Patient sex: F
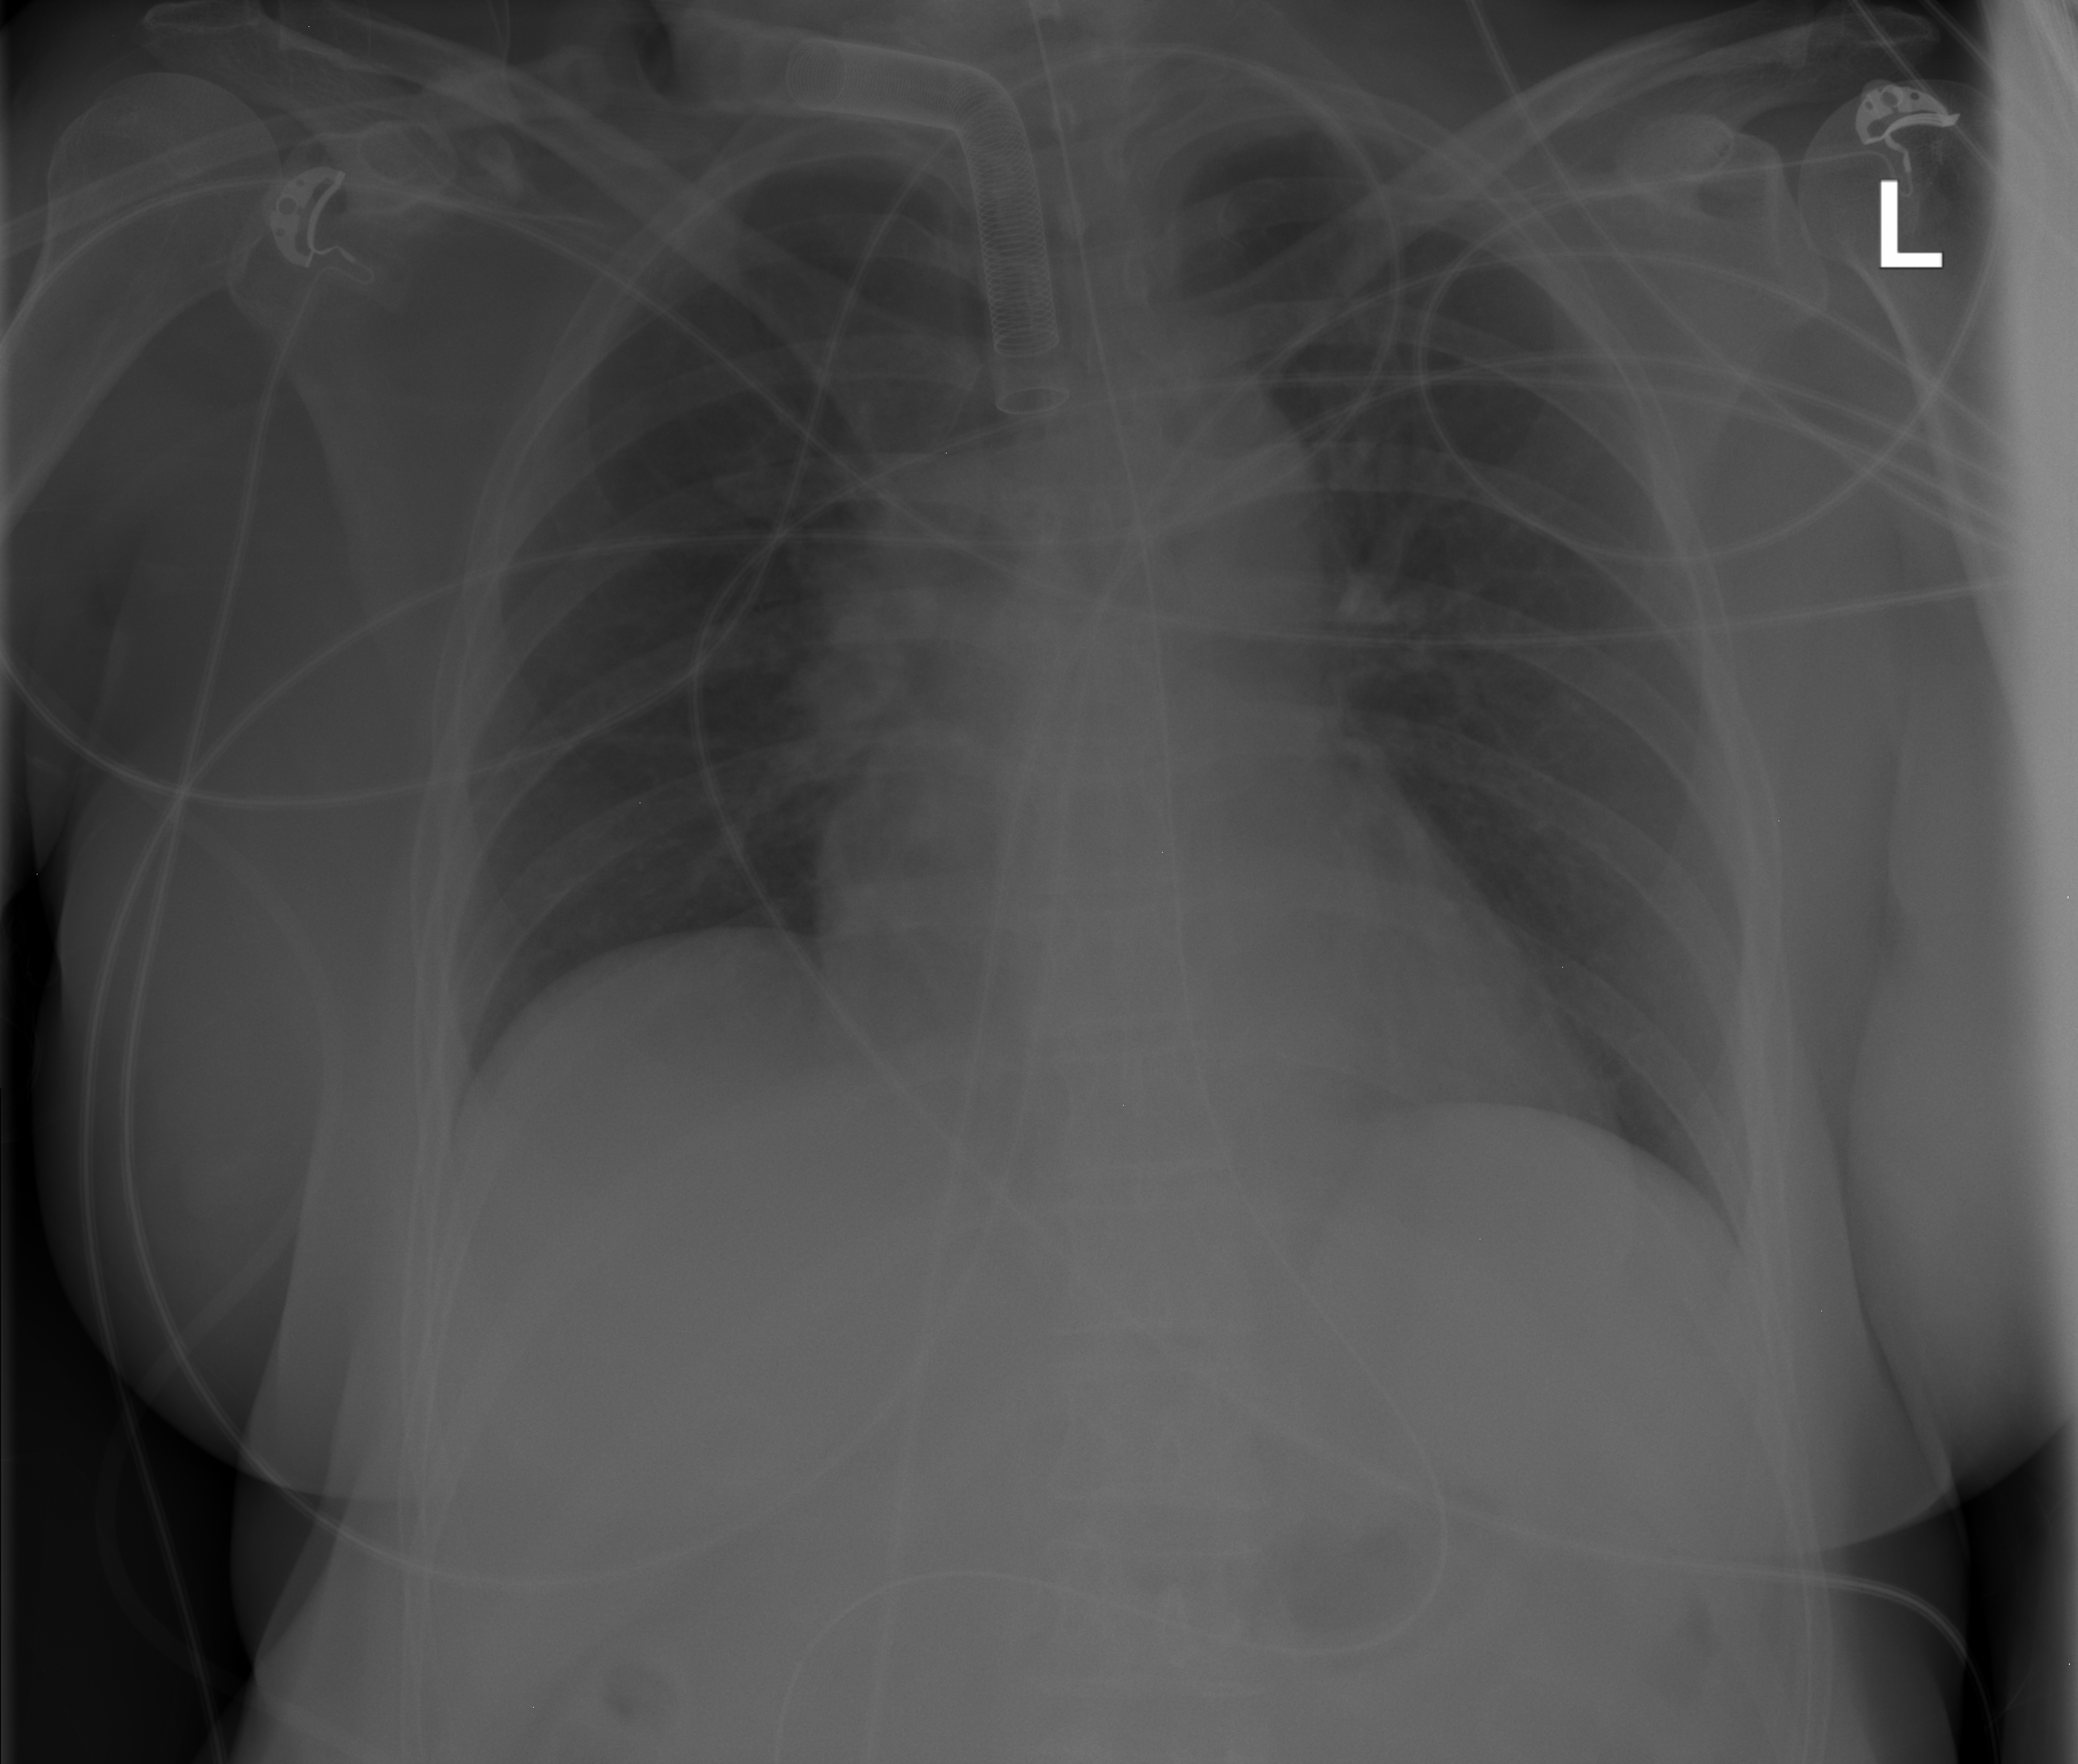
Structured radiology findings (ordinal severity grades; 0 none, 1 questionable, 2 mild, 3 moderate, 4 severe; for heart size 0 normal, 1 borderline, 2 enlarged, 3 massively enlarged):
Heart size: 0
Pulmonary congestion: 2
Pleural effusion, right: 0
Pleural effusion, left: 0
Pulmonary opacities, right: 0
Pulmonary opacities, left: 0
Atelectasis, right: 0
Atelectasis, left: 0